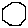
Label: hexagon